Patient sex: M
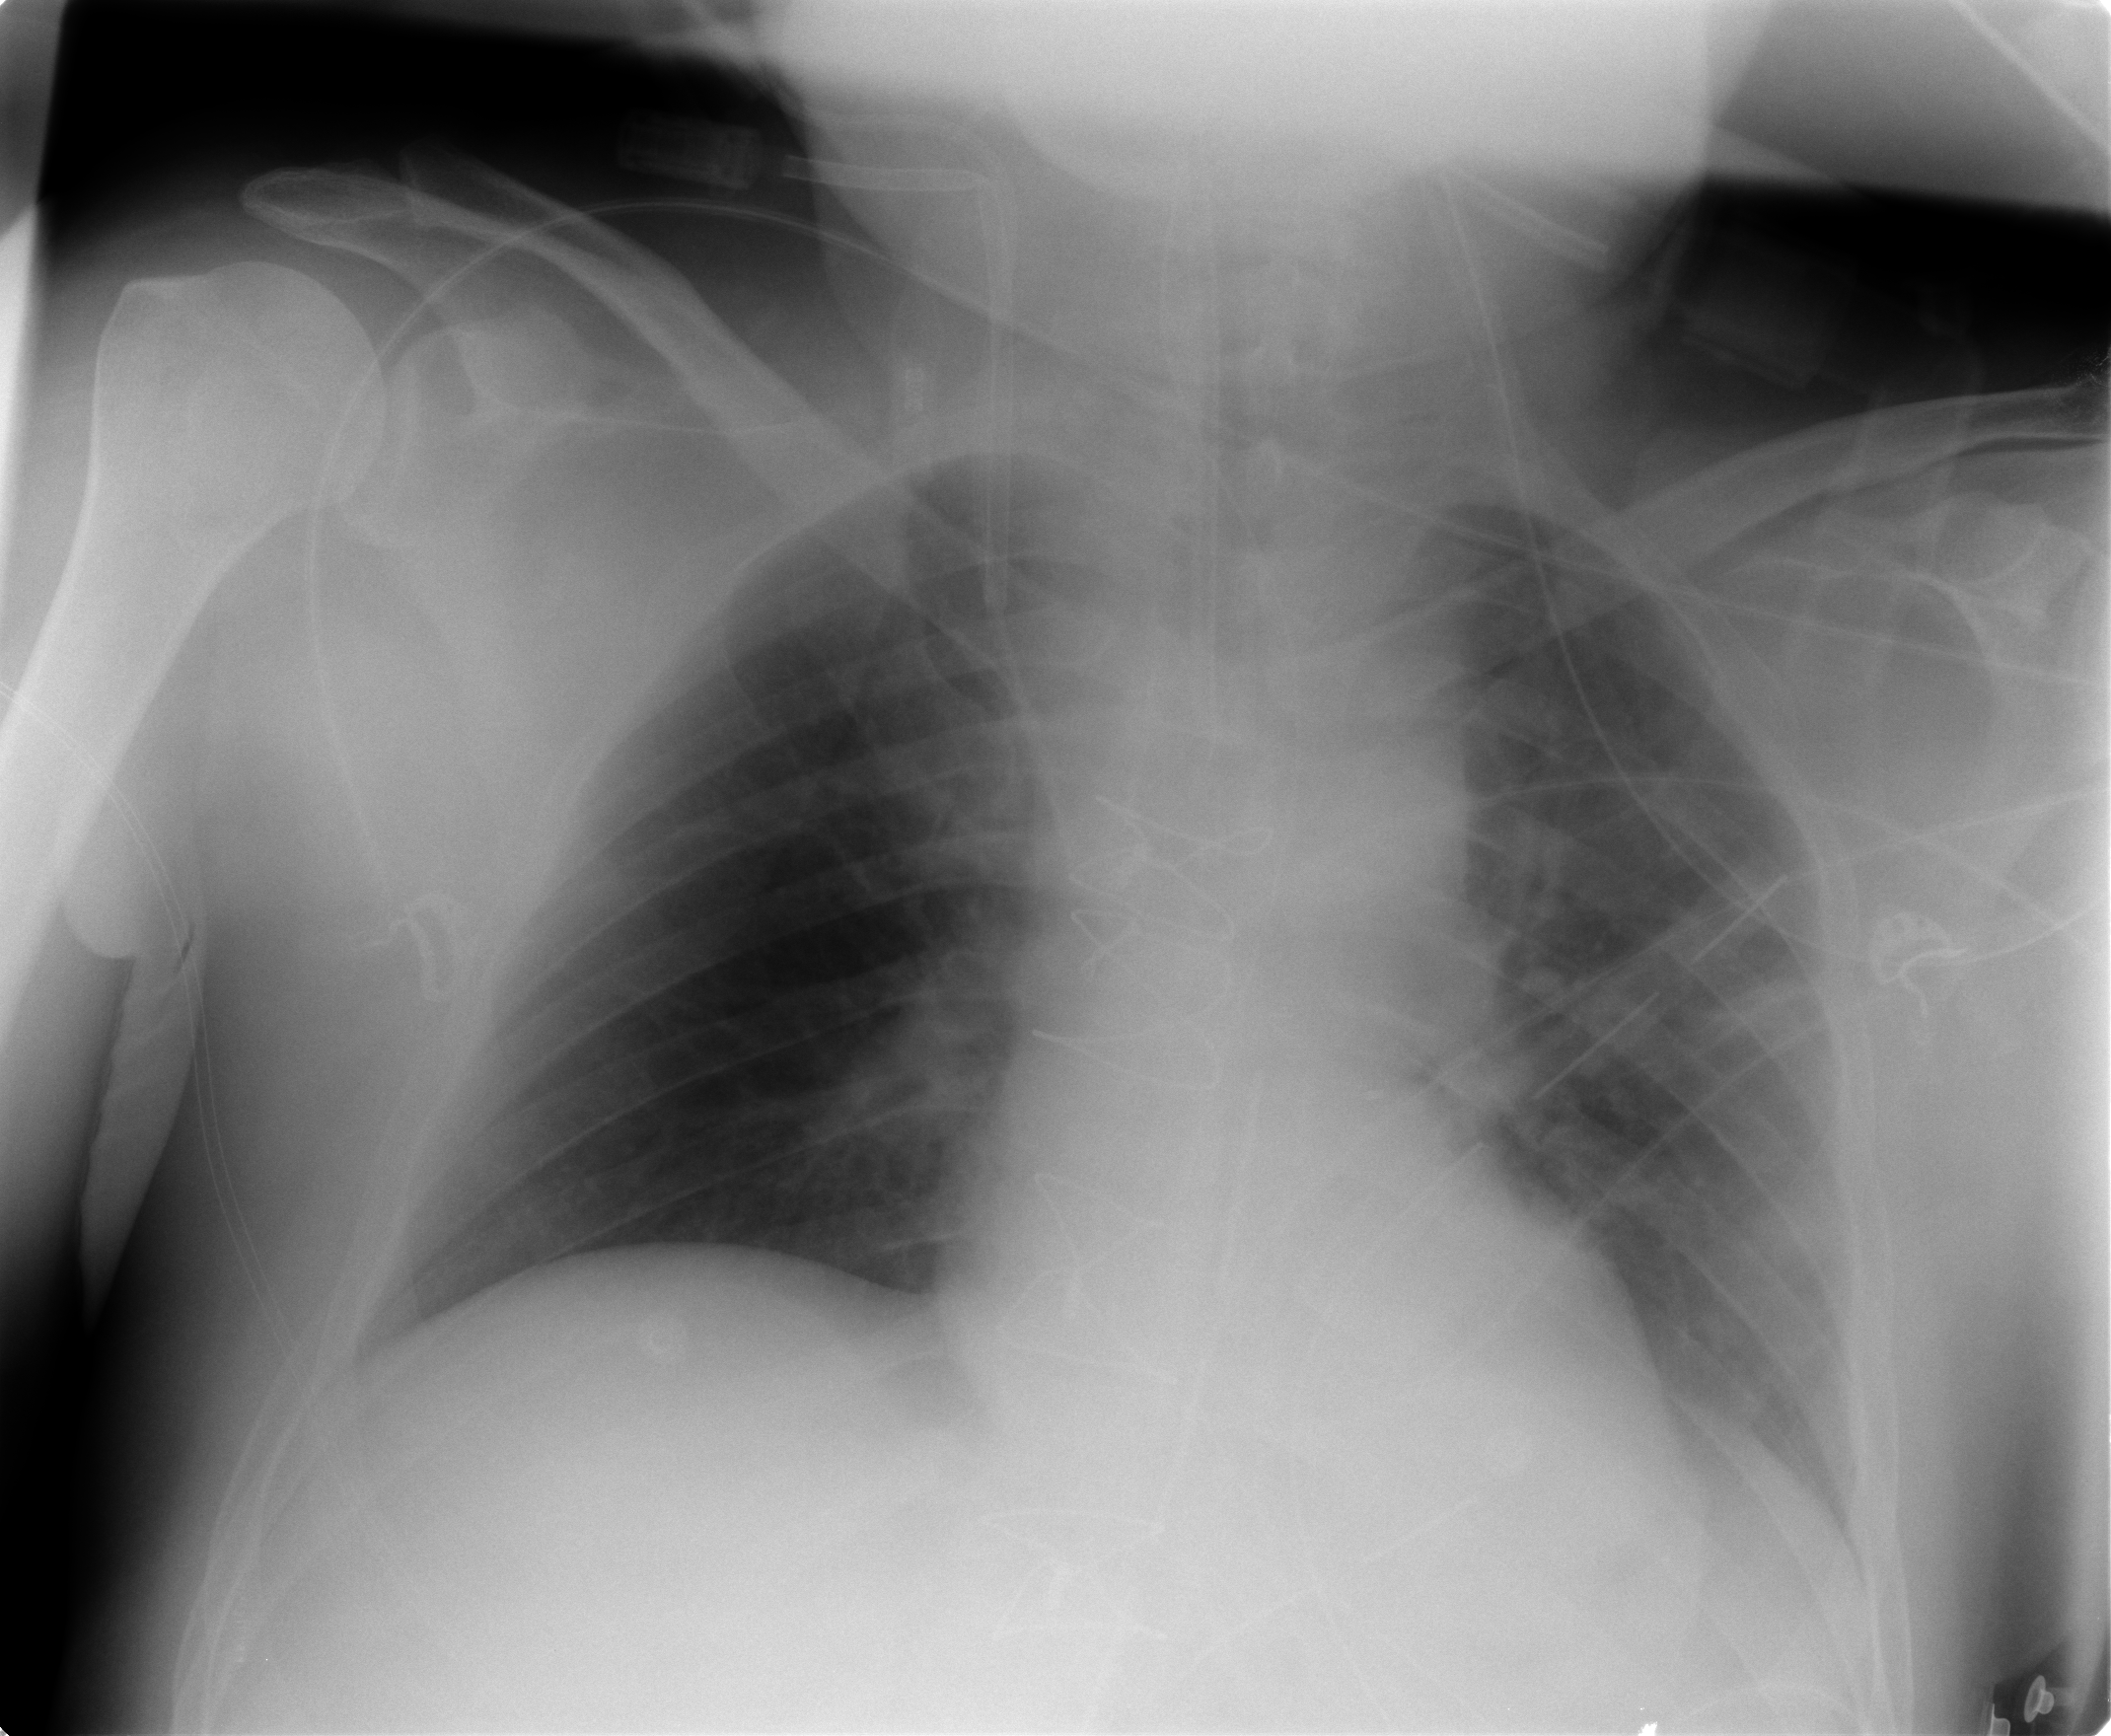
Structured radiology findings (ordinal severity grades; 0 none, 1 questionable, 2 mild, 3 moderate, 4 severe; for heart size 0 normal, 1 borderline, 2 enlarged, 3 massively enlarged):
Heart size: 0
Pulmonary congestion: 0
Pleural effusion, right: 0
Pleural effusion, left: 1
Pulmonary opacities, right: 0
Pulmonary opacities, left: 0
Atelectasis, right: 0
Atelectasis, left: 2